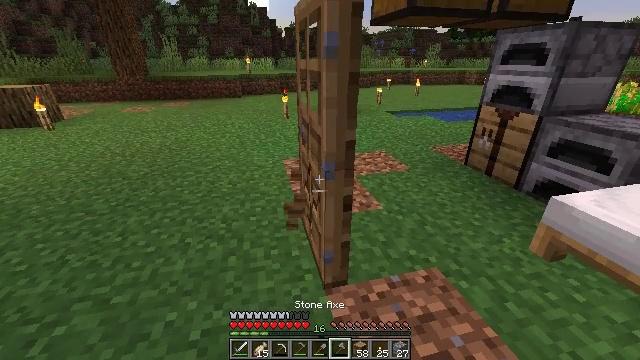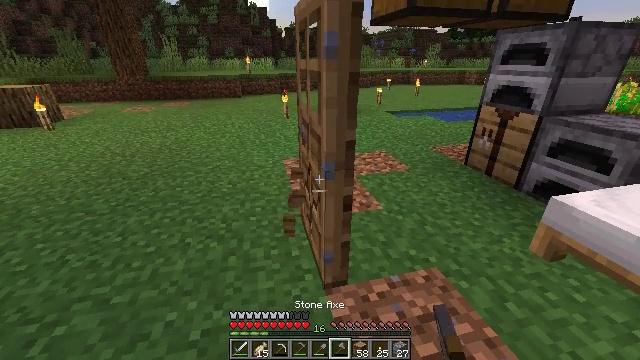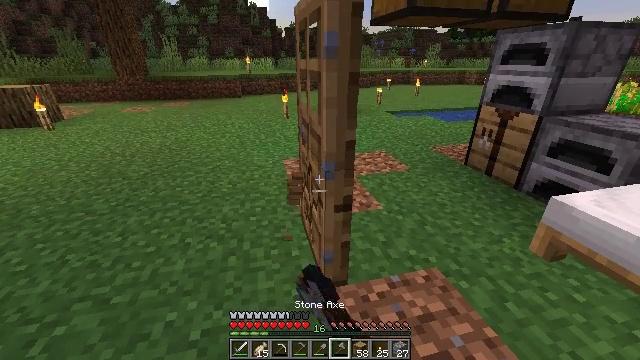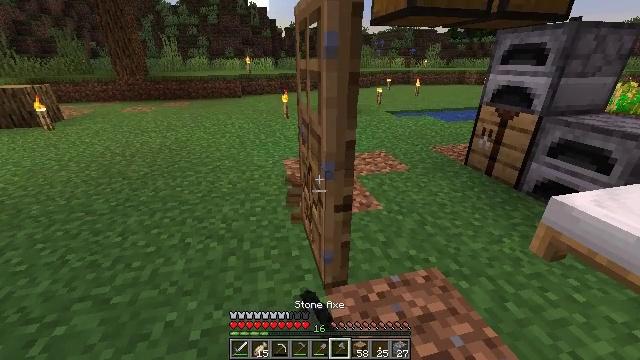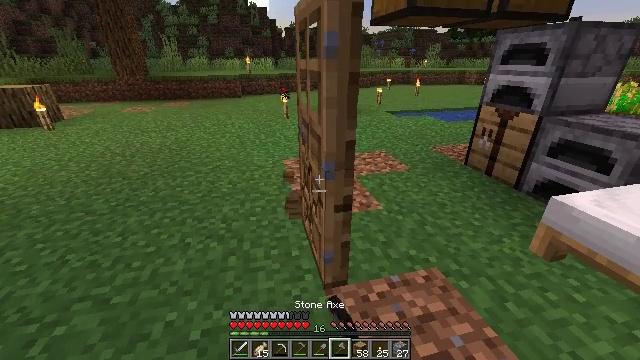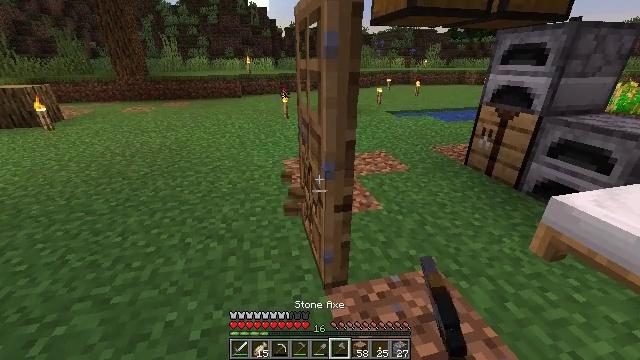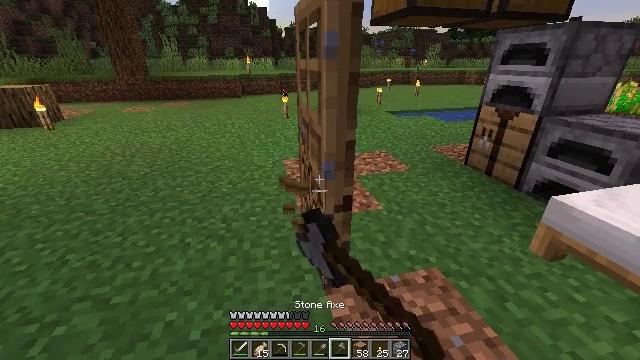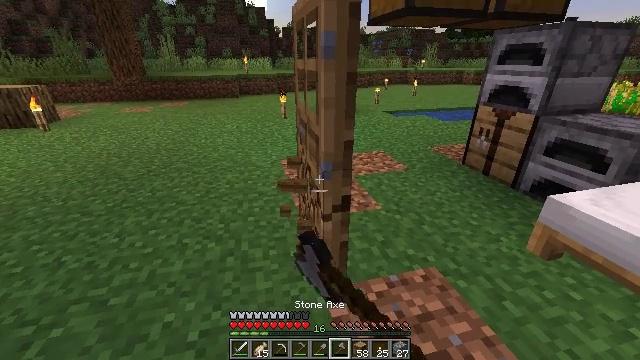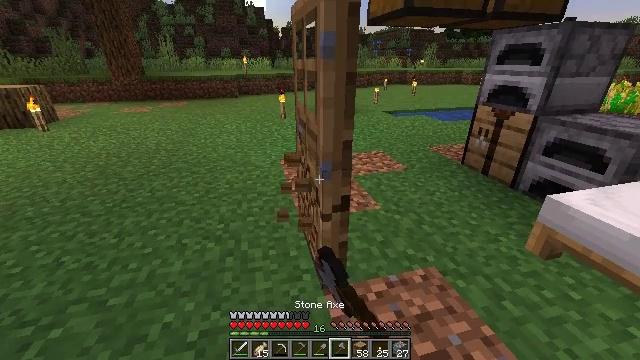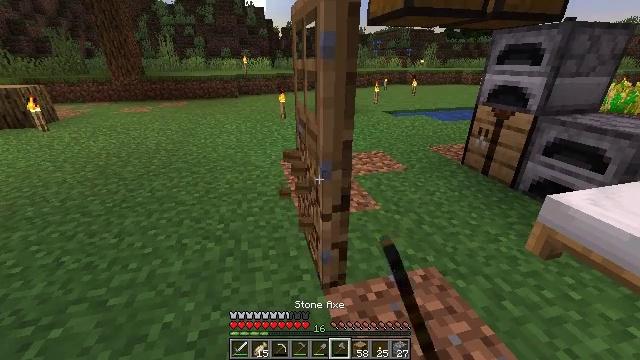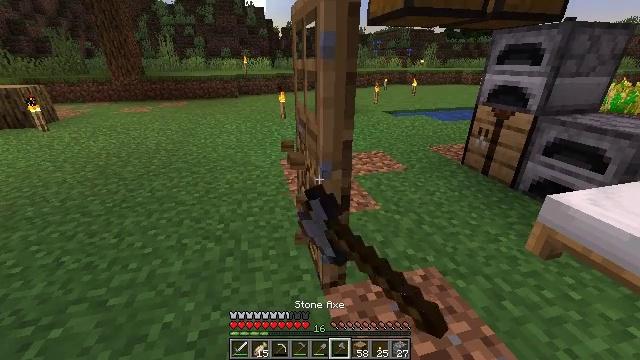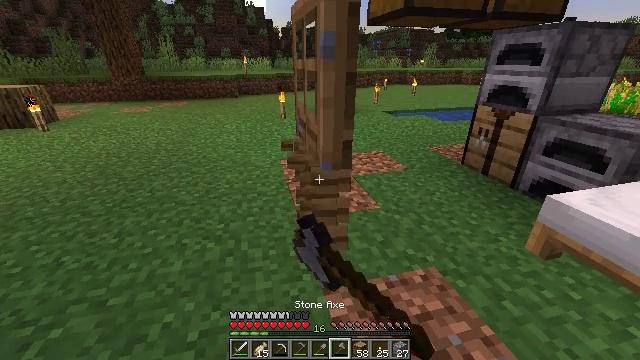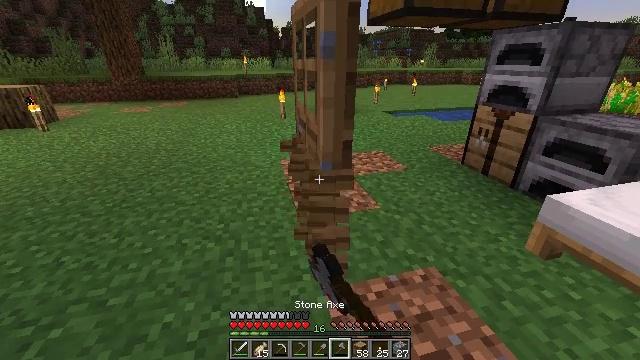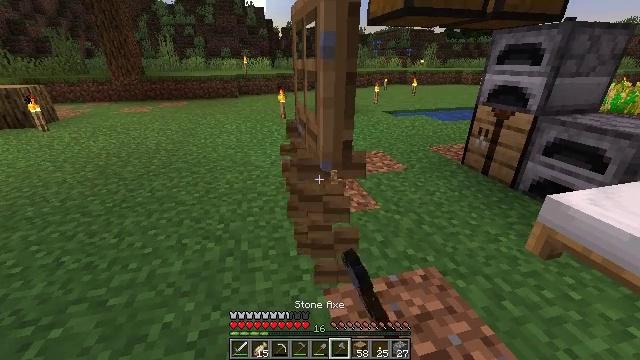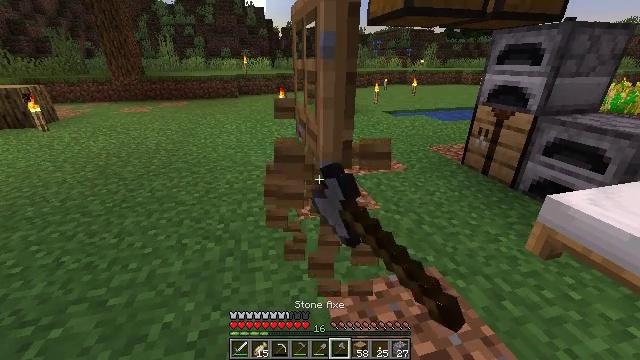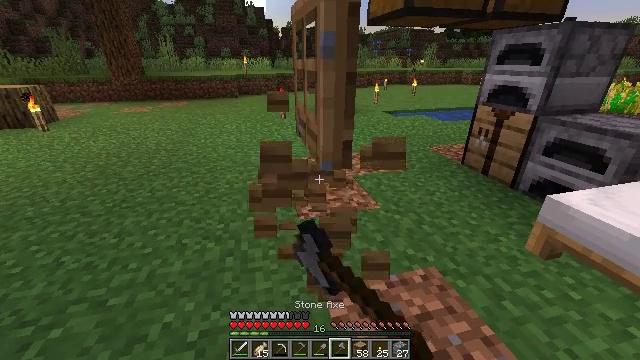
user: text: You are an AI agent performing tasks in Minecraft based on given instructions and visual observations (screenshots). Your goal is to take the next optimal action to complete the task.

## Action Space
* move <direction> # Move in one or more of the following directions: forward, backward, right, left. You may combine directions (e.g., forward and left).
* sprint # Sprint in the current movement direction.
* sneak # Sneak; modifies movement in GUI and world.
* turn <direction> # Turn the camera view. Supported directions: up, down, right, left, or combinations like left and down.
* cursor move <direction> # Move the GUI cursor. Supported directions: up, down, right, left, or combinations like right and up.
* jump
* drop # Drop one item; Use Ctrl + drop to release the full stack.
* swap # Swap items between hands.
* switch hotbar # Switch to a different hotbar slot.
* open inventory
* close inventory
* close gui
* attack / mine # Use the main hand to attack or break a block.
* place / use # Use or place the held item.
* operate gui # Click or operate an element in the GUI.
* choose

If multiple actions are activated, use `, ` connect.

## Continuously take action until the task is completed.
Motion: motion action
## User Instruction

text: Collect the oak door by breaking it.
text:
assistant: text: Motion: attack / mine
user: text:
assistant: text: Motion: attack / mine
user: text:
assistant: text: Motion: attack / mine
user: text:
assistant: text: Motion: attack / mine
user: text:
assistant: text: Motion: attack / mine
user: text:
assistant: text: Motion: attack / mine
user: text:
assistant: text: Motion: attack / mine
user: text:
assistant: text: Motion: attack / mine
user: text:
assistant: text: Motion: attack / mine
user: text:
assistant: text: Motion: attack / mine
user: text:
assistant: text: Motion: attack / mine
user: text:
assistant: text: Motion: attack / mine
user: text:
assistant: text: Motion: attack / mine
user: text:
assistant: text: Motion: attack / mine
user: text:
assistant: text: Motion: attack / mine
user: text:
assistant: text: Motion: attack / mine